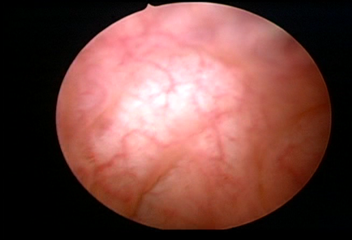
Modality: WLC
Class: Normal mucosa
Bladder cancer association: No